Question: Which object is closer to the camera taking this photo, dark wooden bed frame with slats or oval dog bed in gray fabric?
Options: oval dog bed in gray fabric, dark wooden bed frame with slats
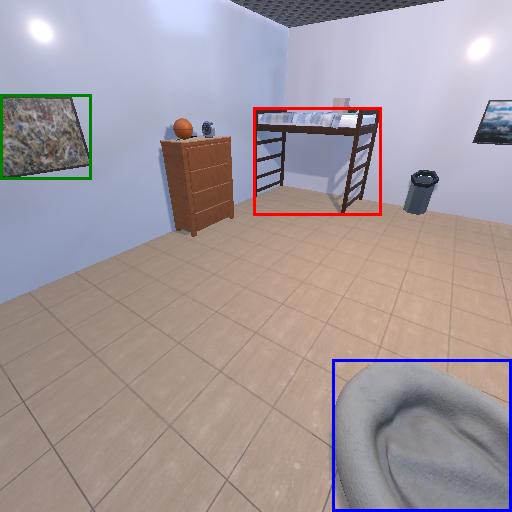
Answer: oval dog bed in gray fabric